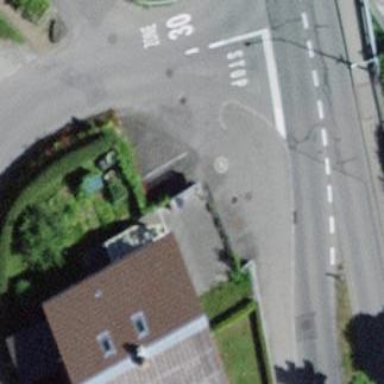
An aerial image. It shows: Garage.